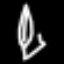
Label: leaf